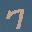
Label: 7